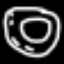
Label: donut